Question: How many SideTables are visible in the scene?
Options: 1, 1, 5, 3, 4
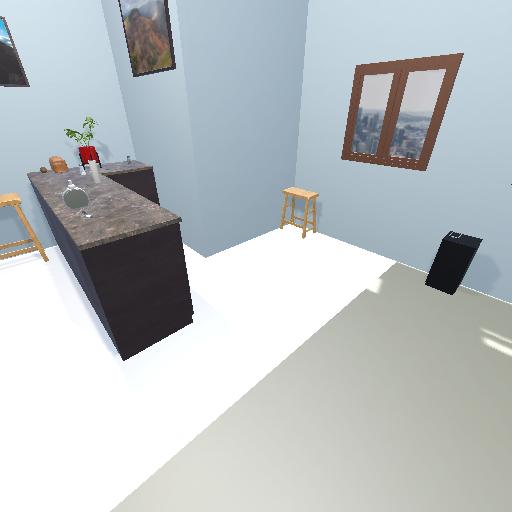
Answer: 1